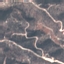
Land use / land cover class: HerbaceousVegetation